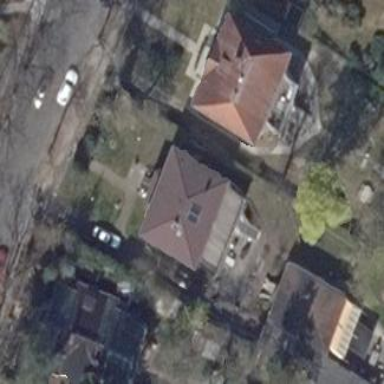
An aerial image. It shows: Detached building with hipped roof.